Interaction volume radius: 5 \u00c5
Interaction volume height: 40 \u00c5
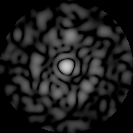
Disorder parameter: 0.8692